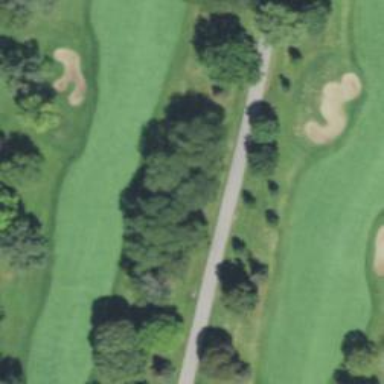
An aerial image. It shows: Grassy area designated as golf fairway.